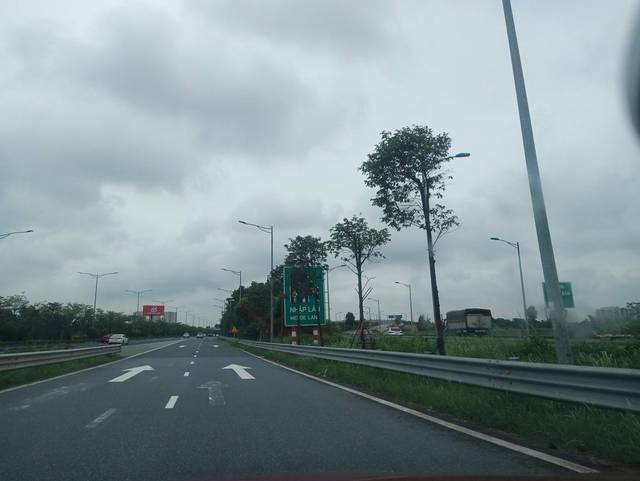
Region: Vietnam
Coordinates: 21.009, 105.922